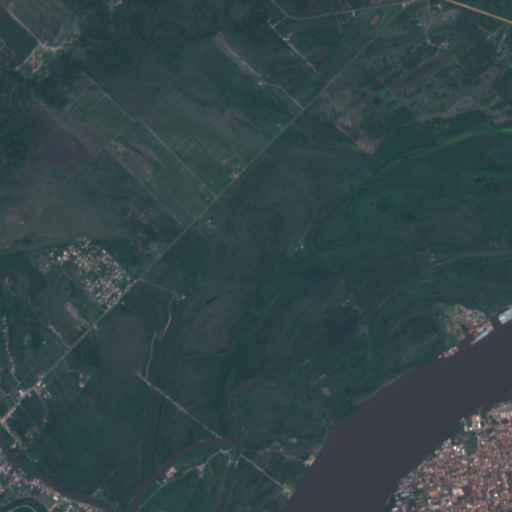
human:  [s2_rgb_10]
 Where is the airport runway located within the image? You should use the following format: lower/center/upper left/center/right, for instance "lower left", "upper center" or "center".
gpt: The airport runway is located in the upper left of the image.
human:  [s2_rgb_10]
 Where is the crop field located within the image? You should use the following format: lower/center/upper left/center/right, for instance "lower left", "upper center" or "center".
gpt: The crop field is located in the lower left of the image.
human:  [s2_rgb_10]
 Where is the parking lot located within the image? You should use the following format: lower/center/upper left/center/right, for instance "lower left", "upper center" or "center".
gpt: The parking lot is located in the lower right of the image.
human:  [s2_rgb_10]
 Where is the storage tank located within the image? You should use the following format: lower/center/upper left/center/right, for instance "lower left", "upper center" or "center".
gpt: The storage tank is located in the lower right of the image.
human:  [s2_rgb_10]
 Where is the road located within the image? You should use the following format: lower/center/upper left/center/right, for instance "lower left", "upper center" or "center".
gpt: There is no road in the image.